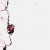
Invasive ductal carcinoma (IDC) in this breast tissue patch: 0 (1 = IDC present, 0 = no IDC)